Milling tool wear sample.
Tool blade image: 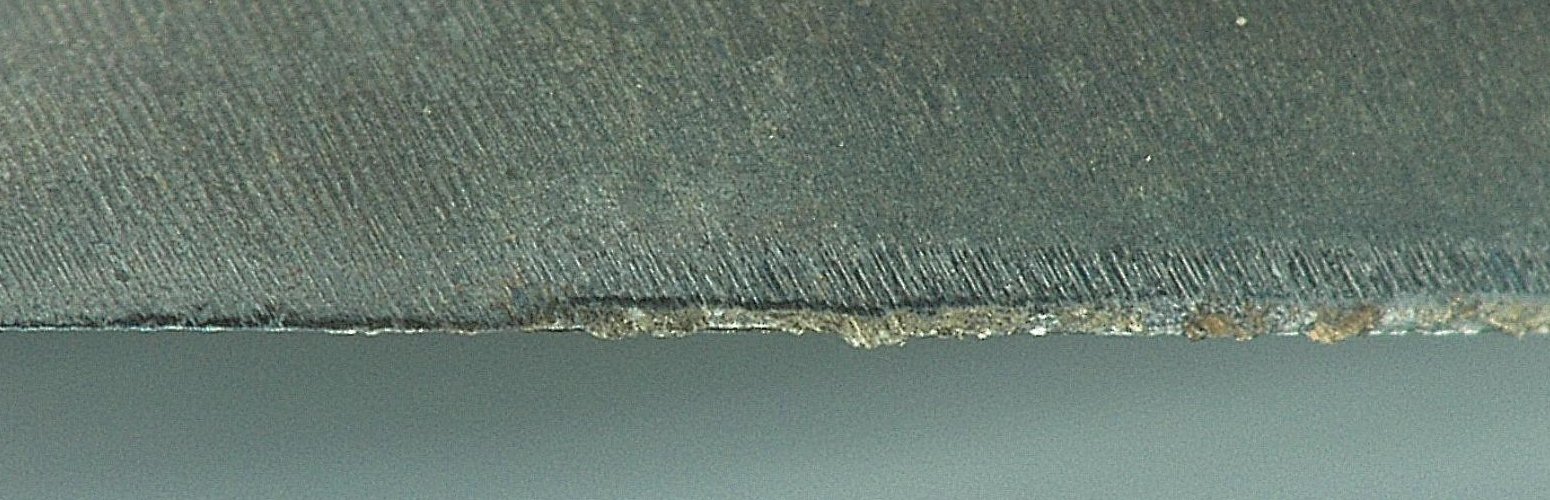
Chip image: 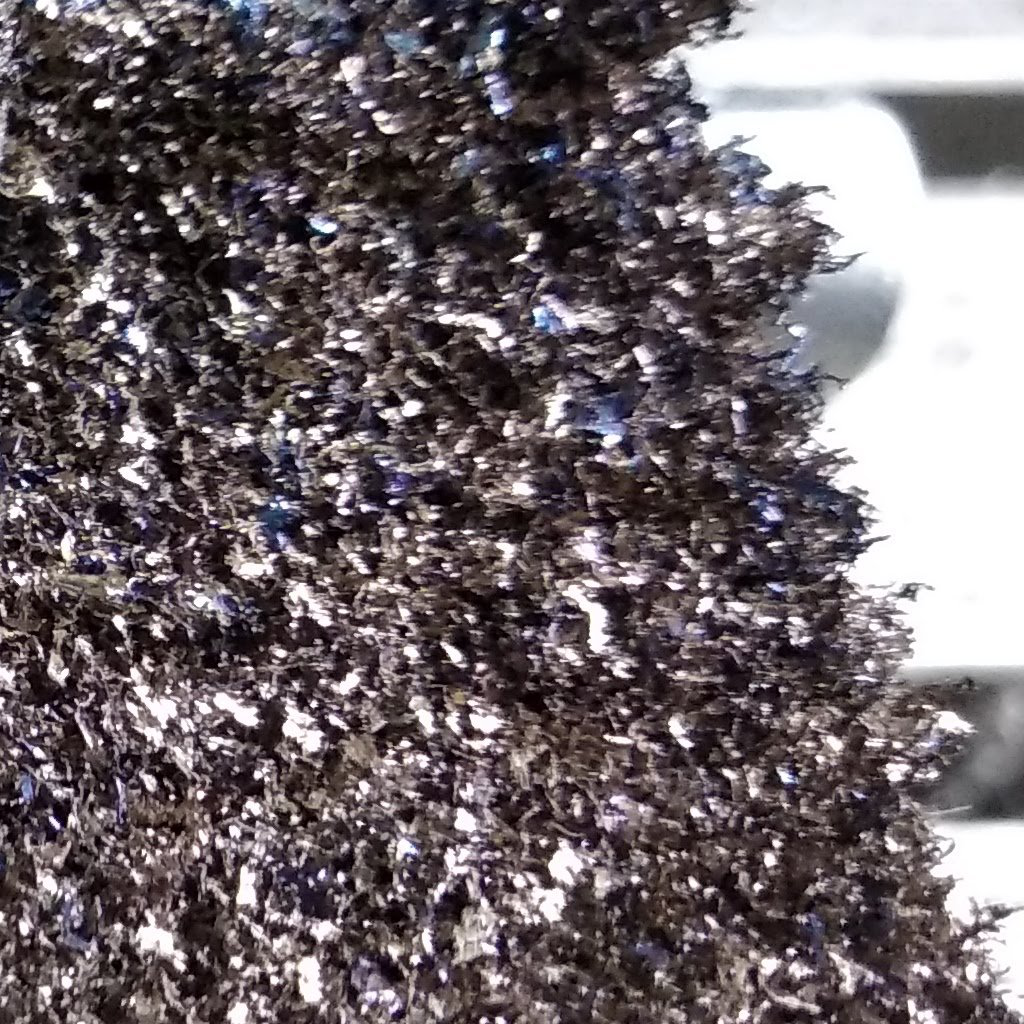
Workpiece image: 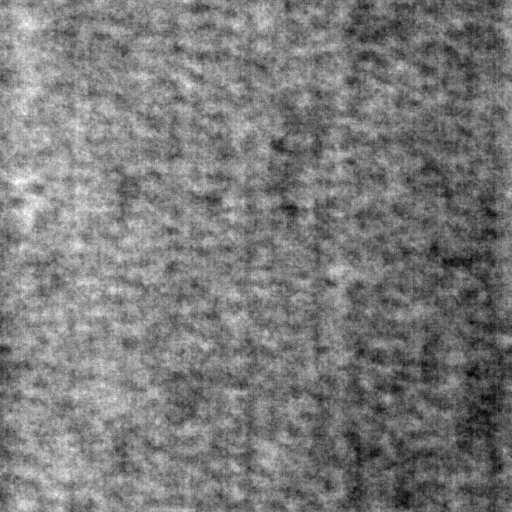
Tool wear state: used
Gaps: 7.64
Flank wear: 103.01
Overhang: 22.62
Force-signal Mel-spectrograms (X, Y, Z axes): 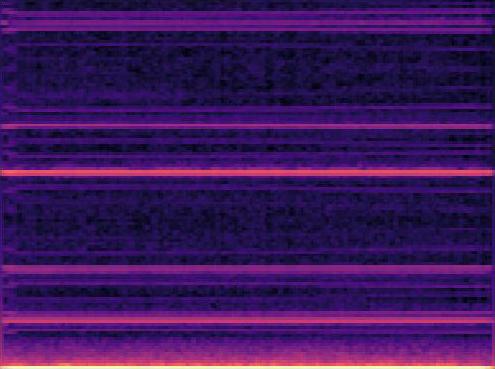 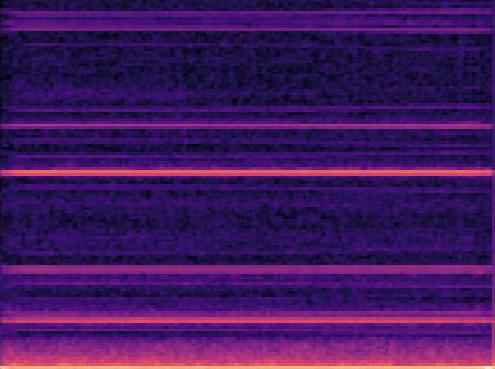 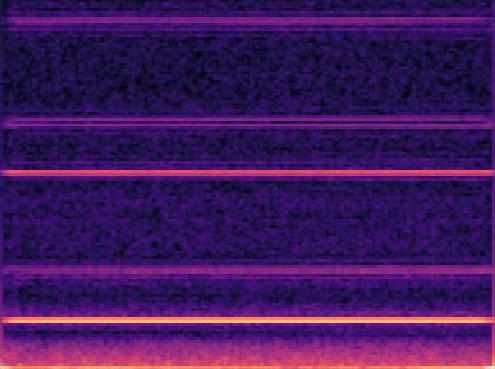
Force-signal scalograms (X, Y, Z axes): 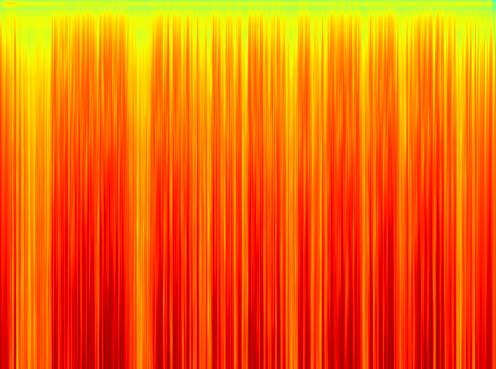 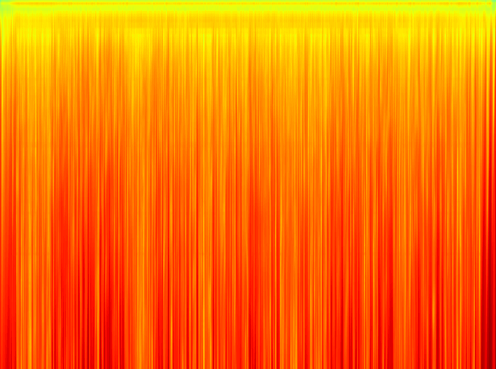 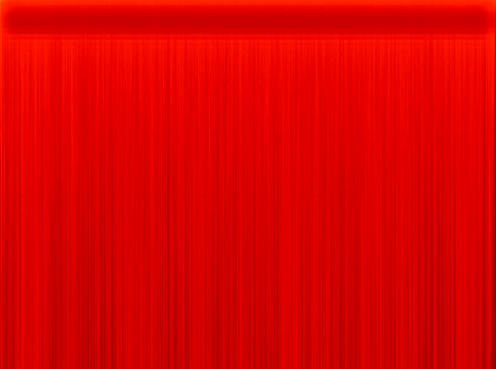
Force phase: steady_state_stabilization_wear